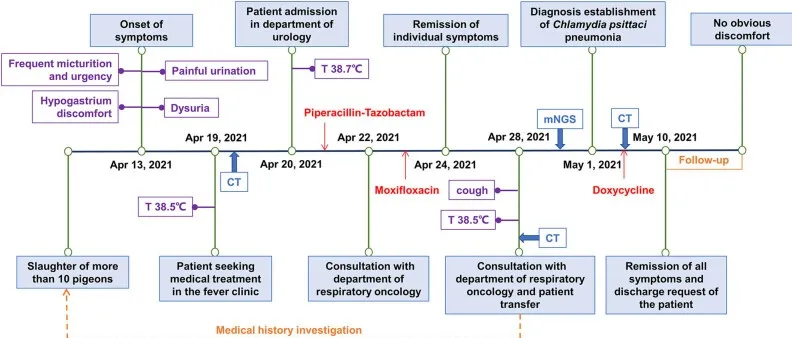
The disease progression of patient and treatment procedure. Abbreviations: CT, computed tomography; mNGS, metagenome next-generation sequencing; T, temperature.
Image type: chart (chart)